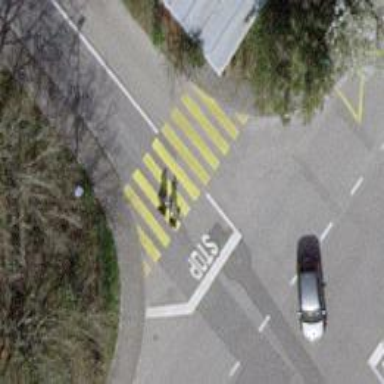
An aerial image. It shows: Marked zebra crossing on the road.